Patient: sex F, age 67
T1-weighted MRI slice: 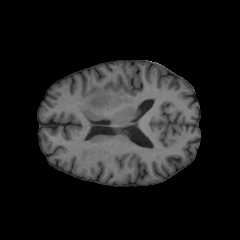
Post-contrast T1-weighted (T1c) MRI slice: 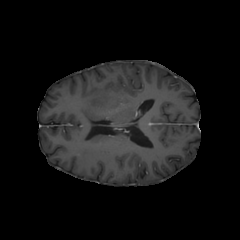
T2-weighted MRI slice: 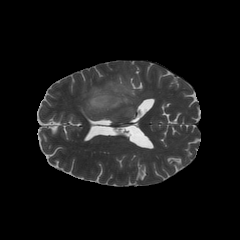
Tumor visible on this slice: yes
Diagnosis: Glioblastoma, IDH-wildtype
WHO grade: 4